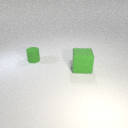
large green rubber cube in front of small green rubber cylinder